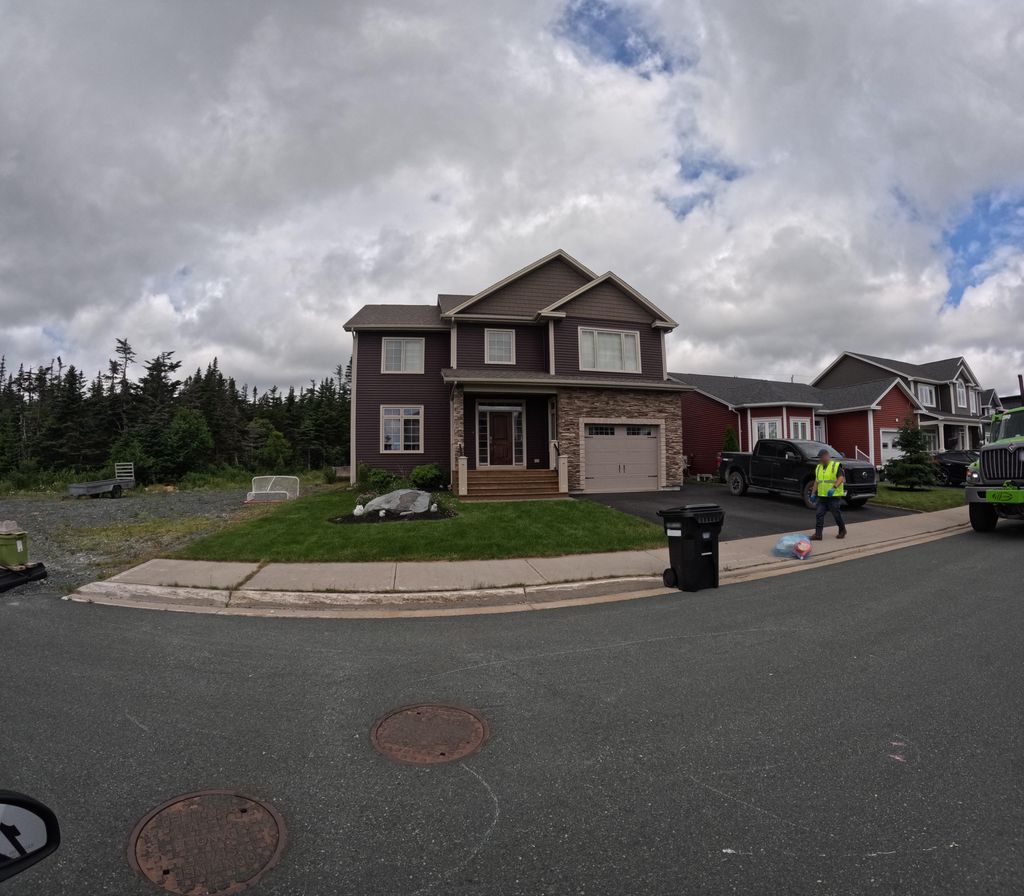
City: st_johns